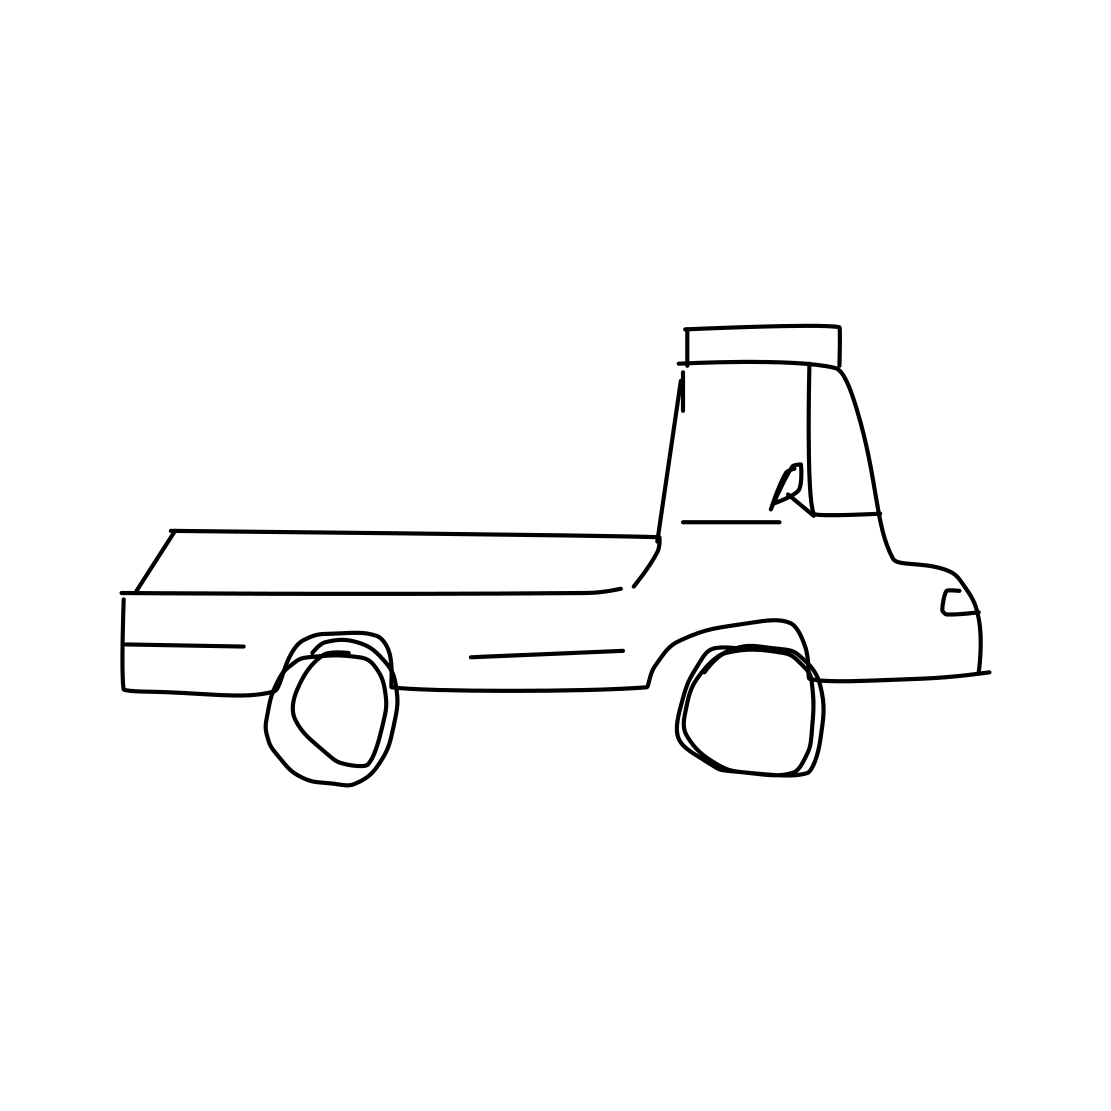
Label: pickup truck